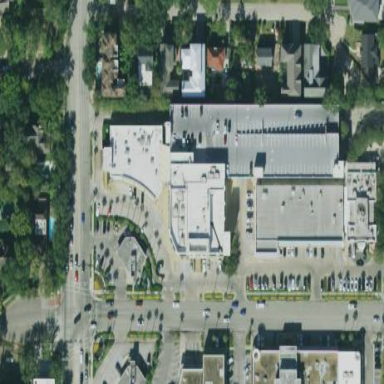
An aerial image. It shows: Retail building.